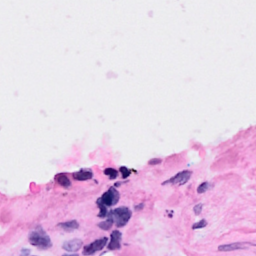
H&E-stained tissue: Breast